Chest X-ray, PA view. Patient: 23 years old, sex M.
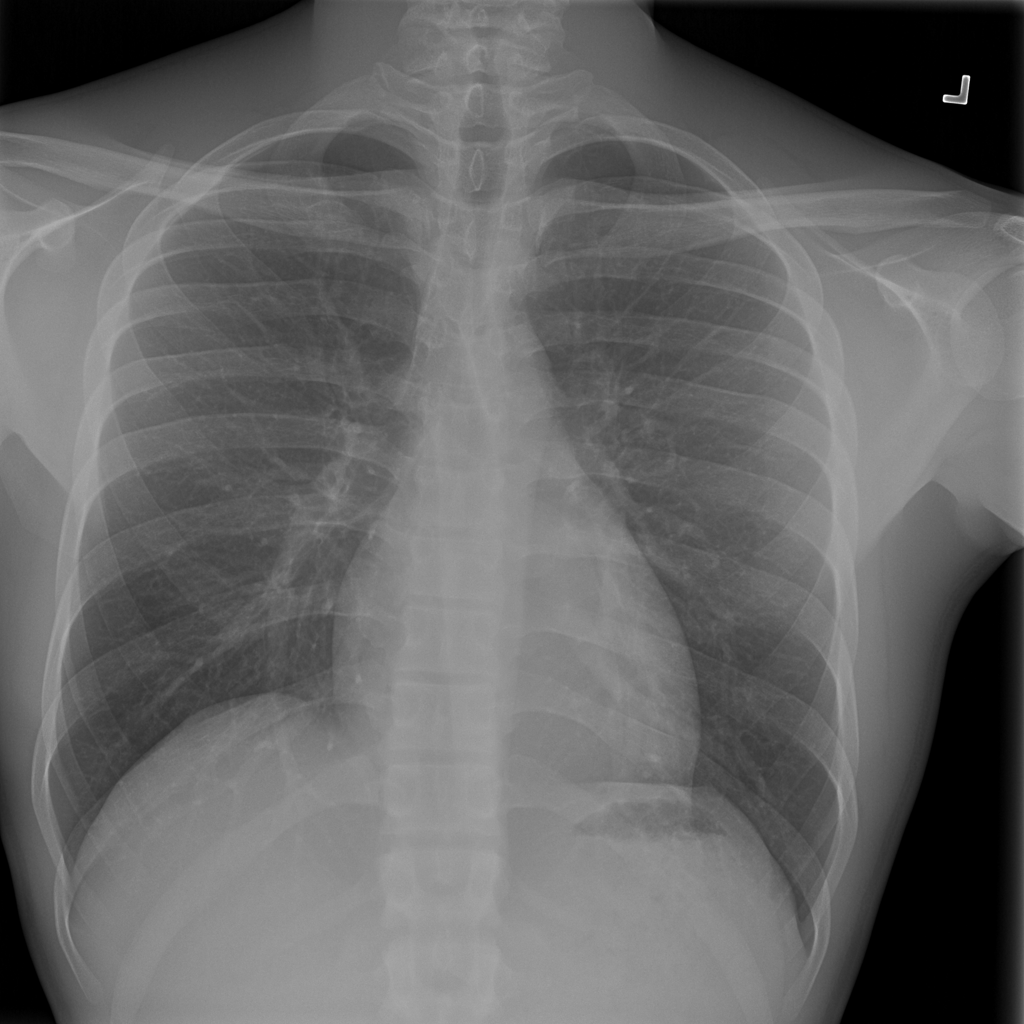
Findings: No Finding